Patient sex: M
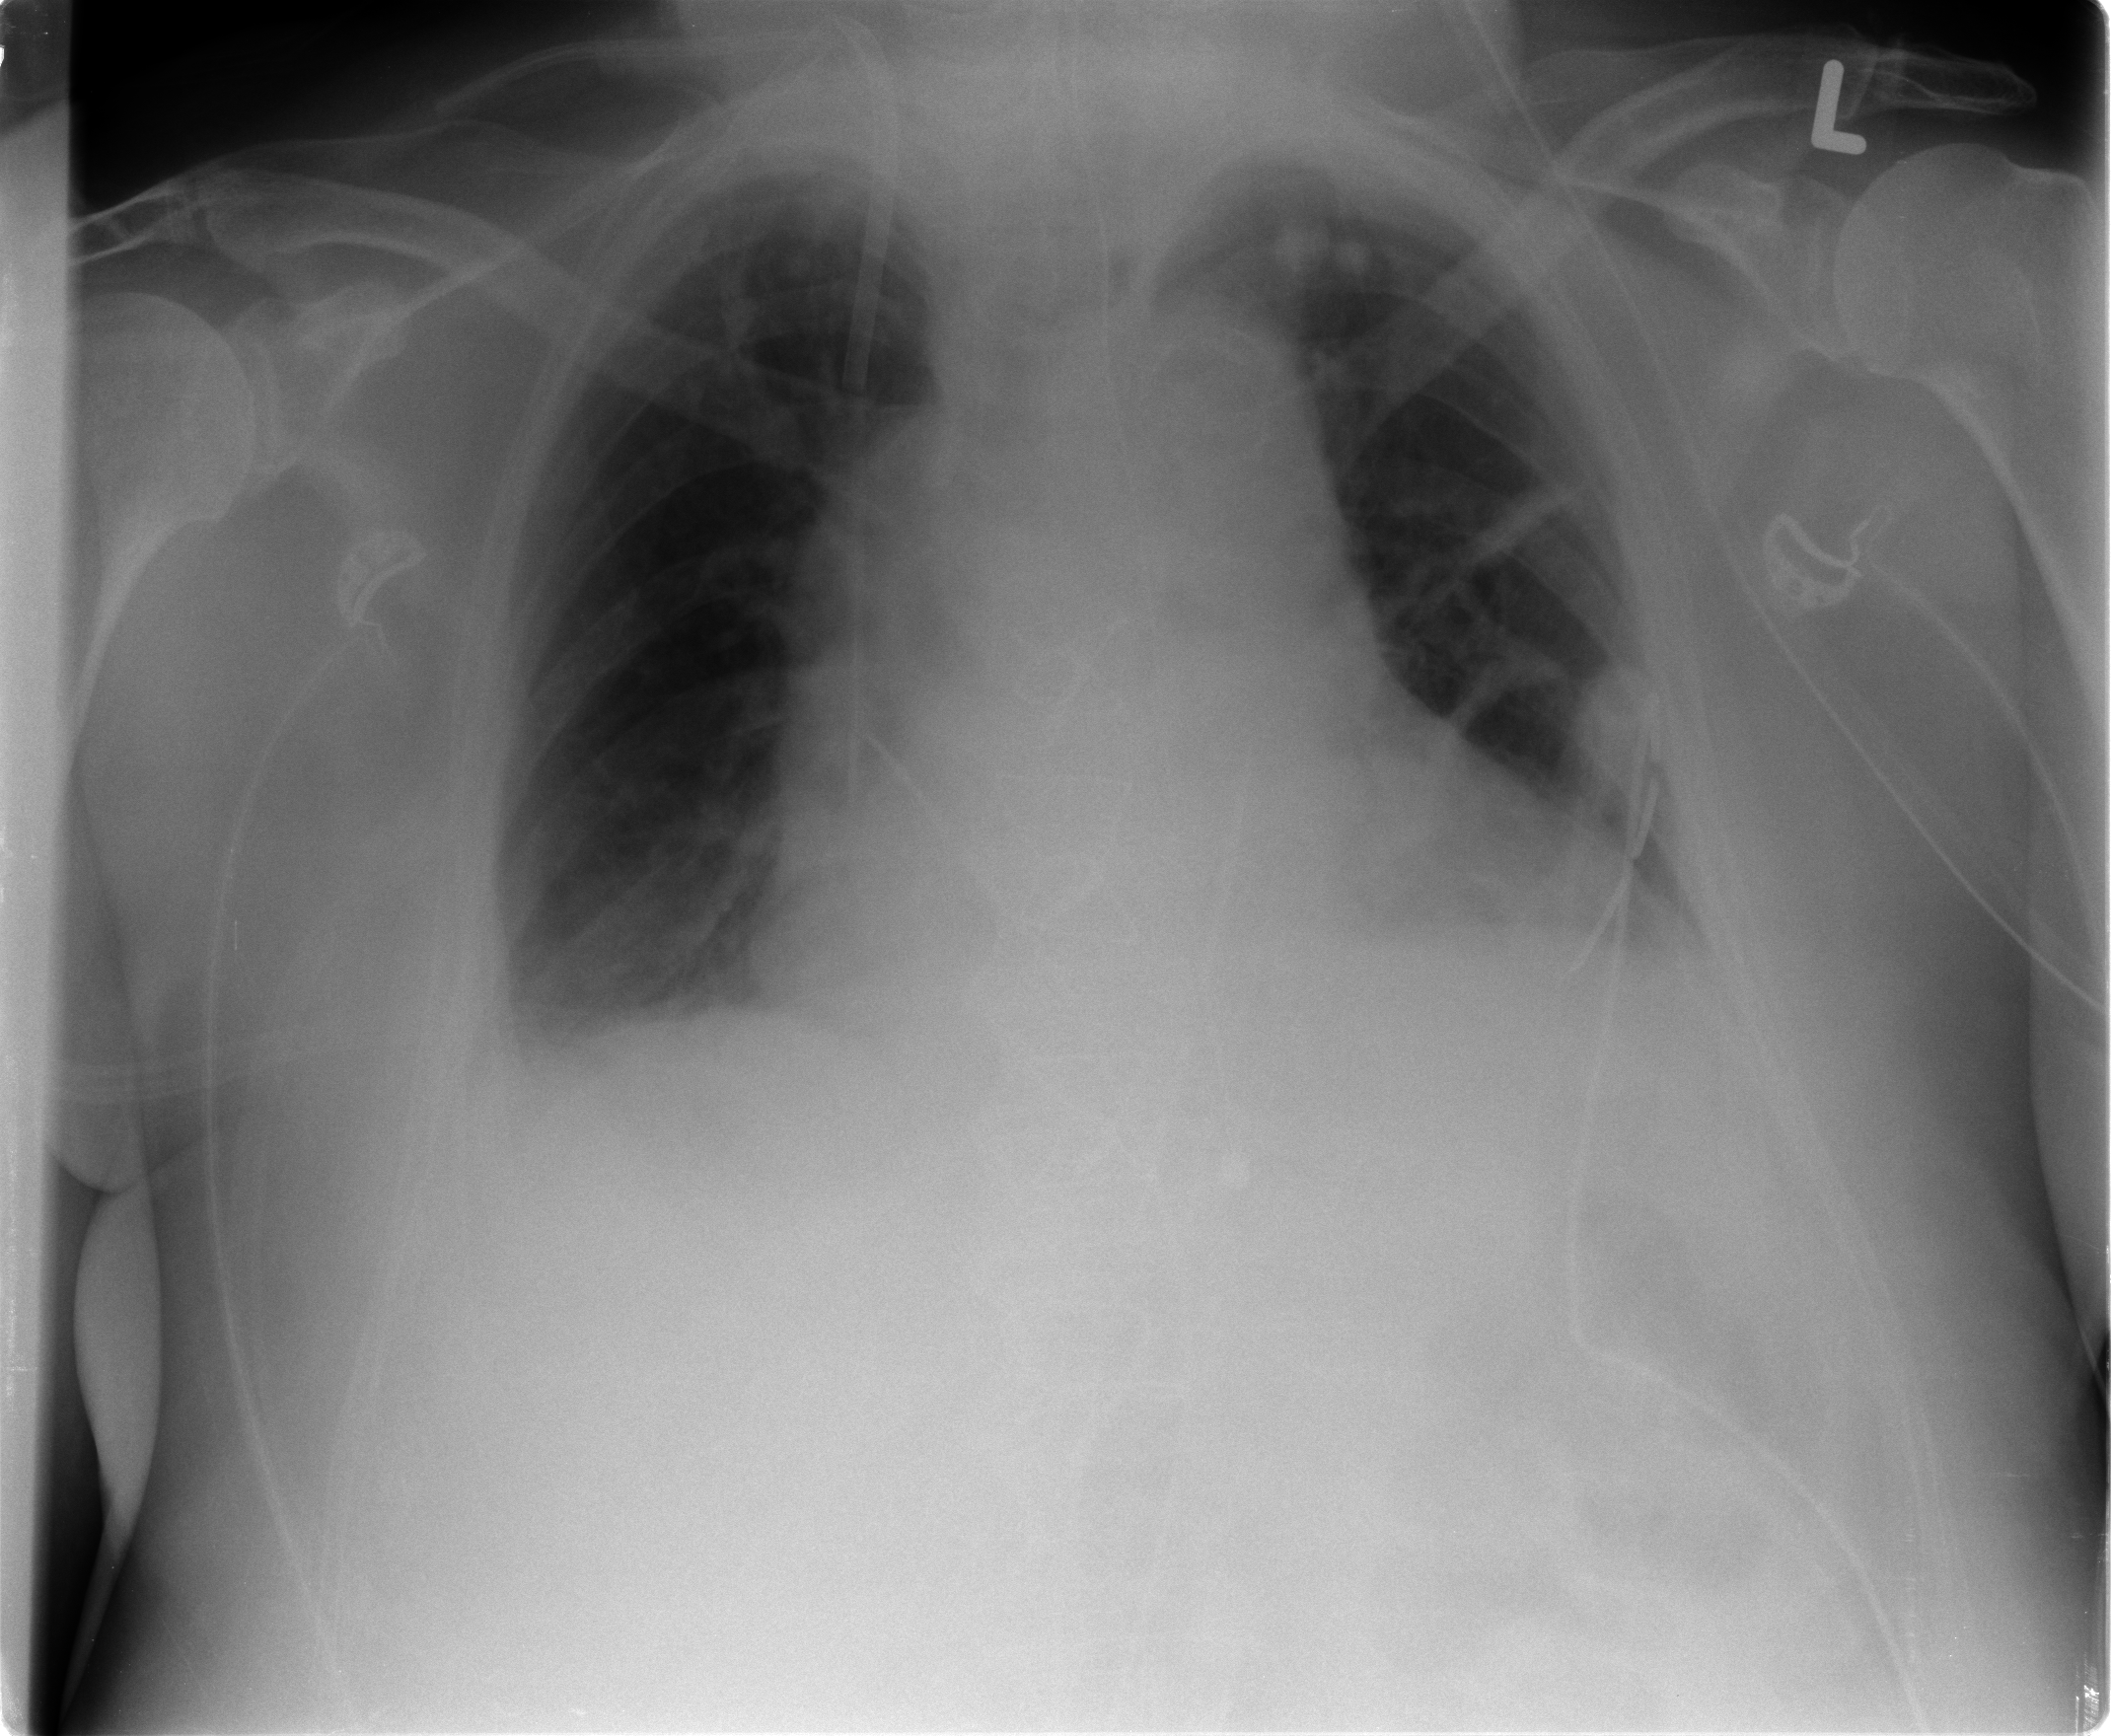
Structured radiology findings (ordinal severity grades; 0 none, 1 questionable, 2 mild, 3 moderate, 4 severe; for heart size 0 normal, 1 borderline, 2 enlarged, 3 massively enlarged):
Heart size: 0
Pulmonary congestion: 0
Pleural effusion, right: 0
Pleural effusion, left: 1
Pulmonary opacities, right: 0
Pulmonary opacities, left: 0
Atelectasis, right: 2
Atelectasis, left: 2